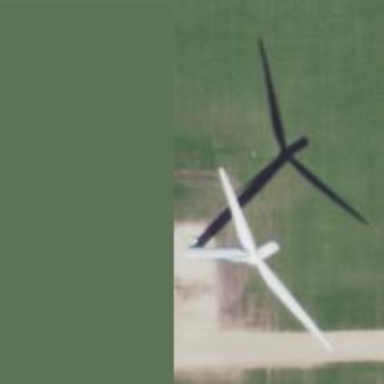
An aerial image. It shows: Wind generator using horizontal axis wind turbines.